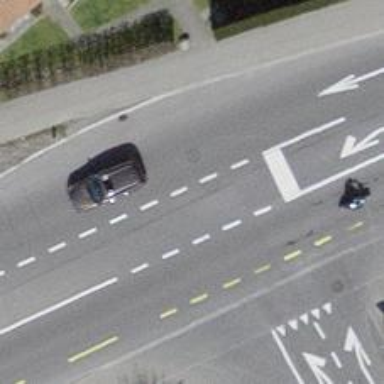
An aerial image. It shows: Primary highway with asphalt surface and designated cycle lane.